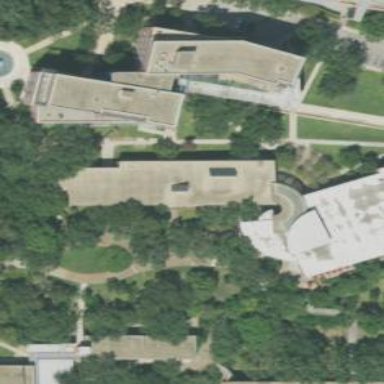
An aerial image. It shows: View of university building.